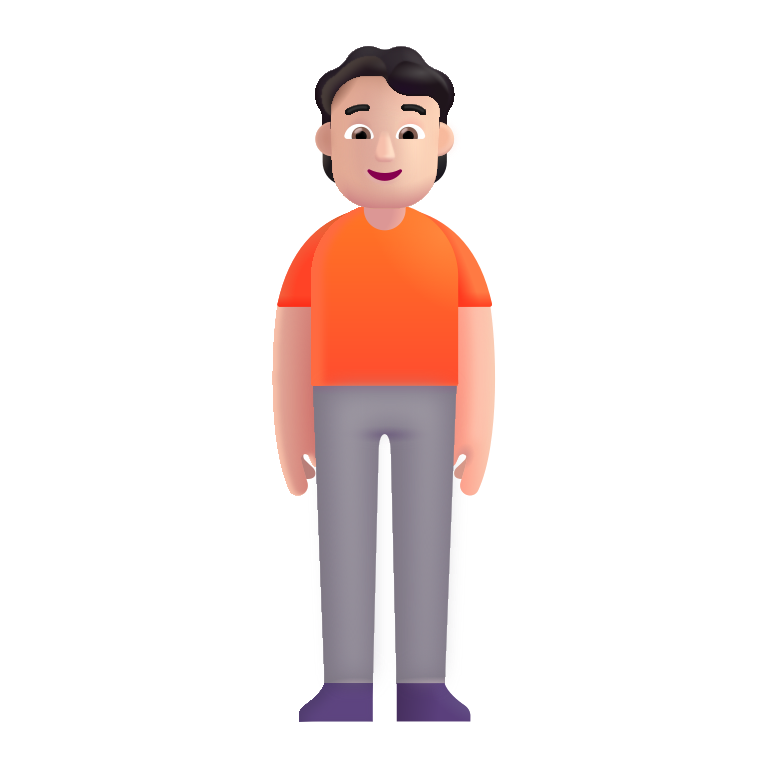
person standing color light